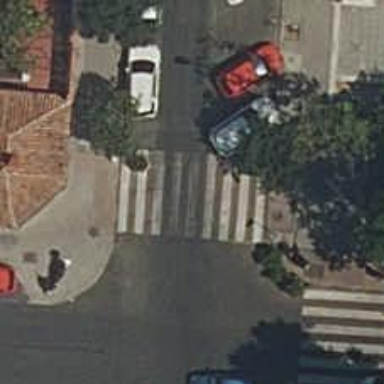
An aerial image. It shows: Marked road crossing.